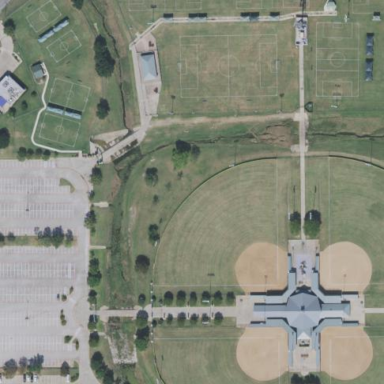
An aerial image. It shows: Park with softball fields.